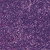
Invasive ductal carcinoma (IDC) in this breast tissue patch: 0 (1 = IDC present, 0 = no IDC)